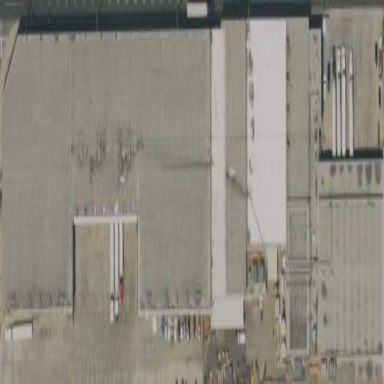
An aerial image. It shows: Warehouse.